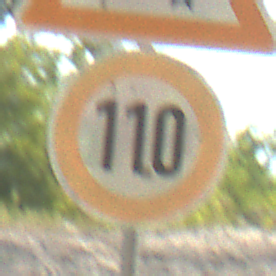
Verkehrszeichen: Geschwindigkeit110
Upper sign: DoppelkurveZunaechstLinks
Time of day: MorningAfternoon
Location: Outdoor (Nature)
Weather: PartlyCloudy
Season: NotSpecified
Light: Natural